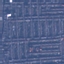
Label: Residential